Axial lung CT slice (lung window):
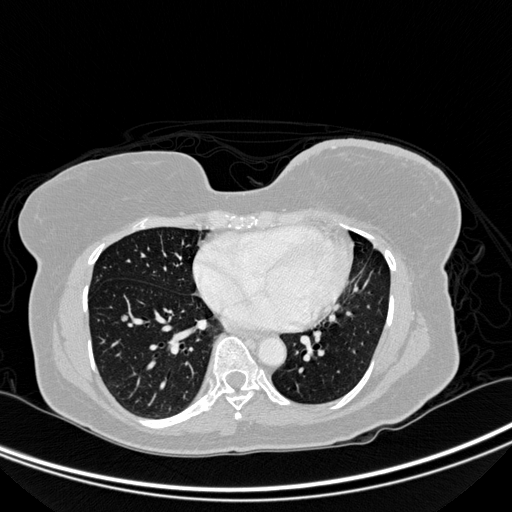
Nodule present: yes
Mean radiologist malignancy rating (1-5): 2.75